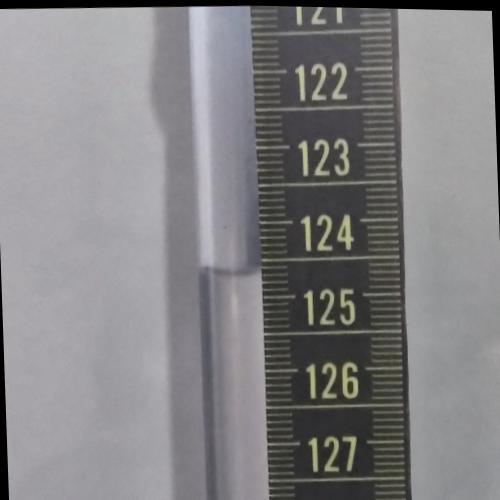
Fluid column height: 124.7 cm